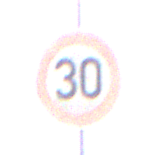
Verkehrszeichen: Geschwindigkeit30
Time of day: MorningAfternoon
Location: Roofed (Urban)
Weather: PartlyCloudy
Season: NotSpecified
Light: Natural